Interaction volume radius: 10 \u00c5
Interaction volume height: 25 \u00c5
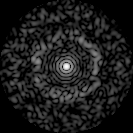
Disorder parameter: 0.8216